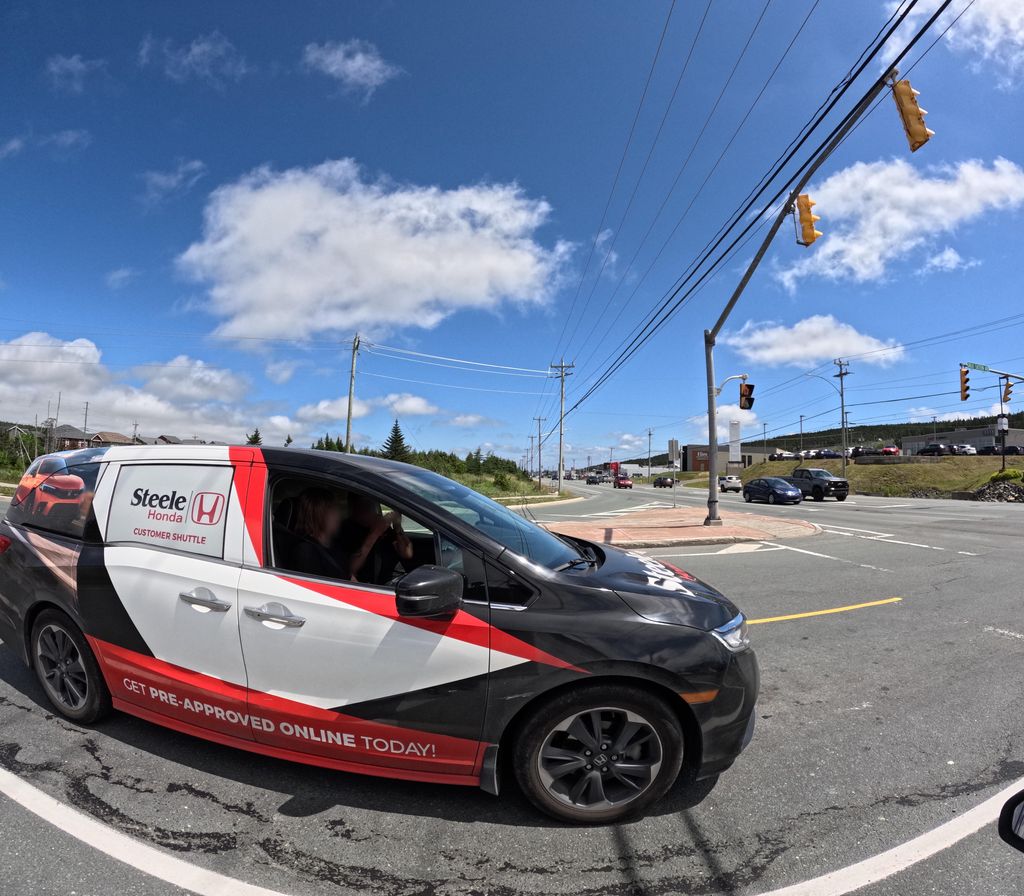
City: st_johns